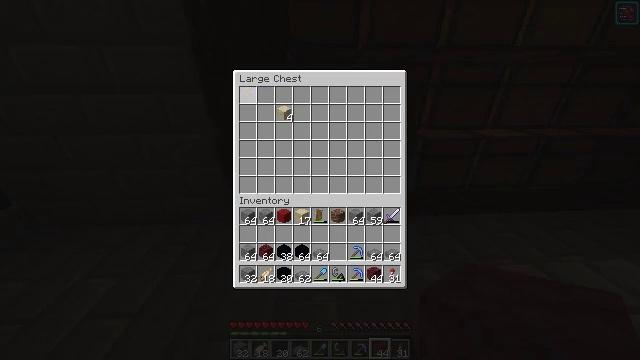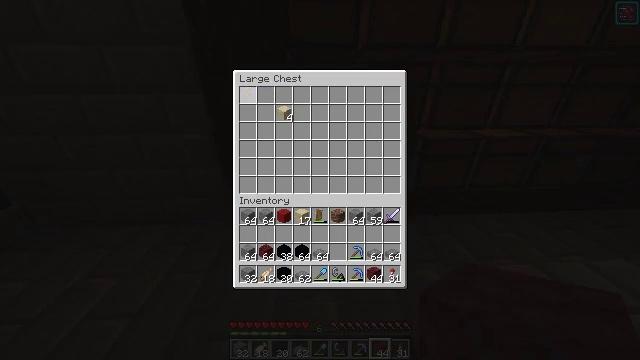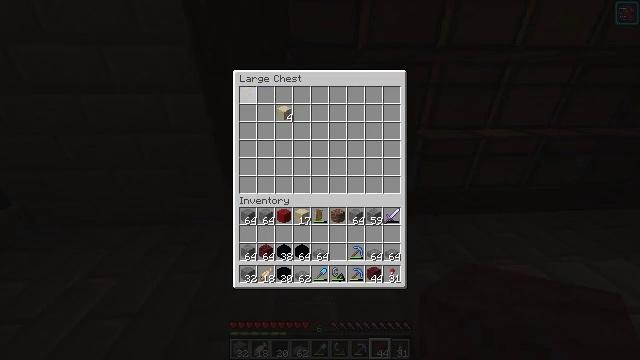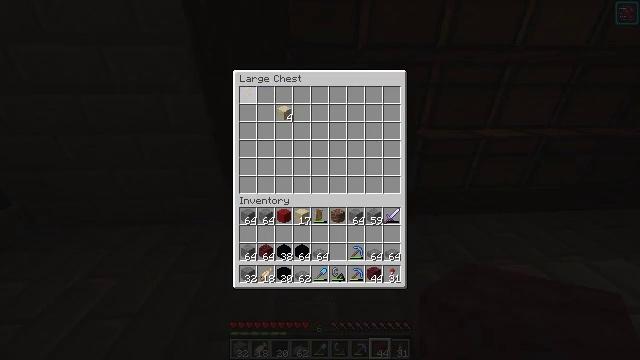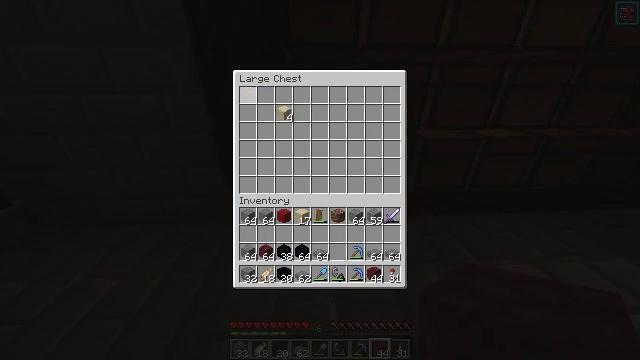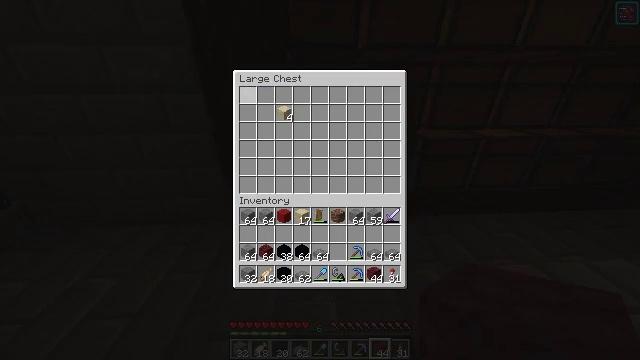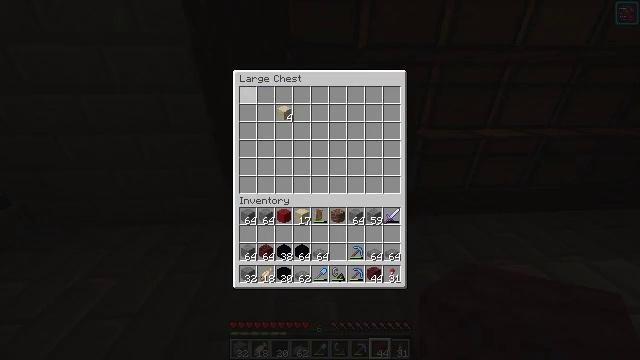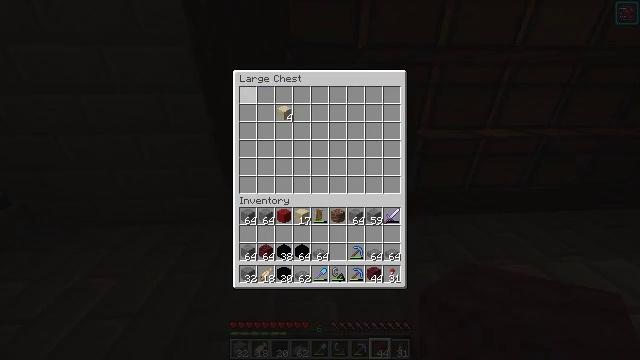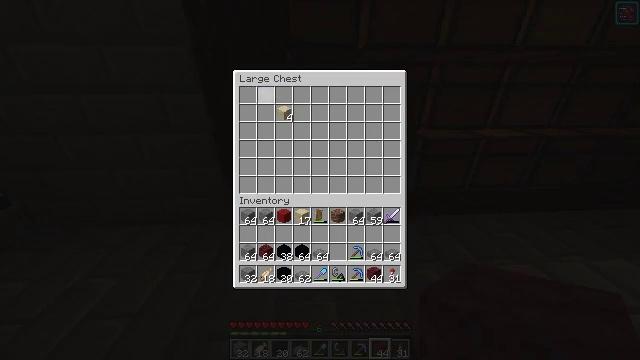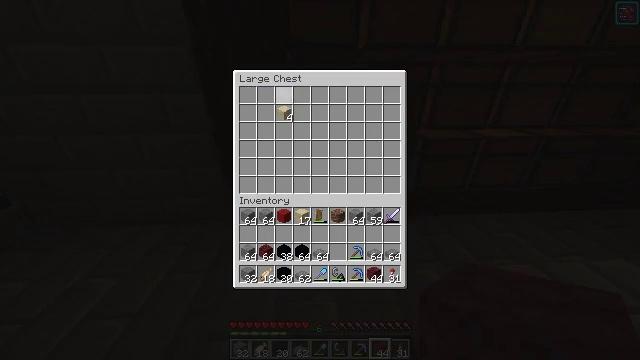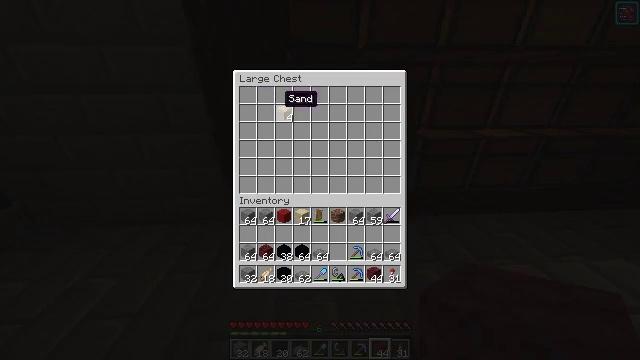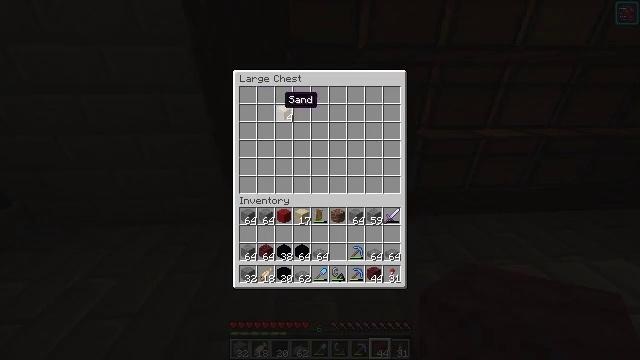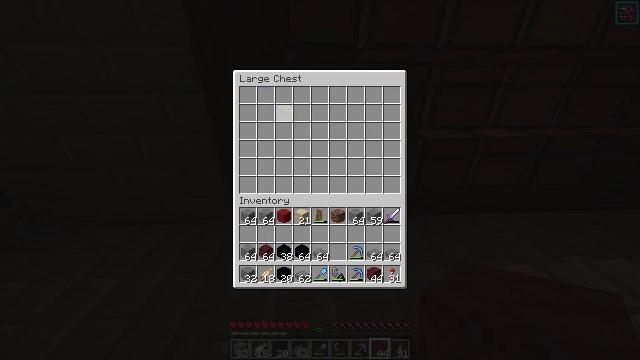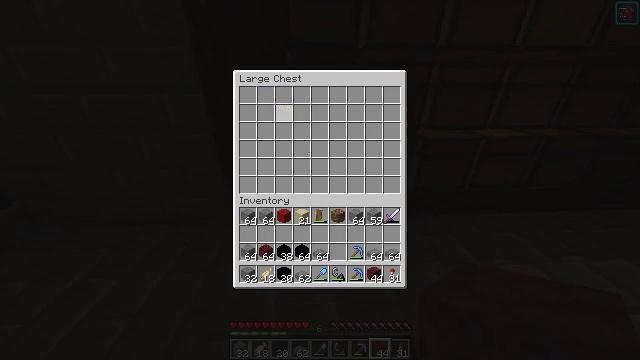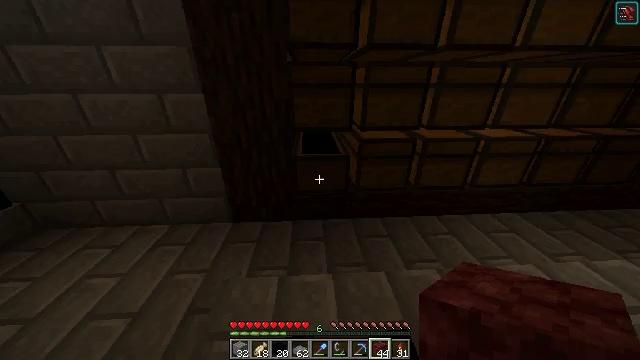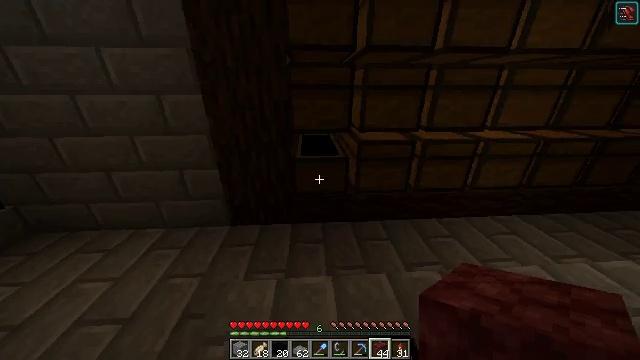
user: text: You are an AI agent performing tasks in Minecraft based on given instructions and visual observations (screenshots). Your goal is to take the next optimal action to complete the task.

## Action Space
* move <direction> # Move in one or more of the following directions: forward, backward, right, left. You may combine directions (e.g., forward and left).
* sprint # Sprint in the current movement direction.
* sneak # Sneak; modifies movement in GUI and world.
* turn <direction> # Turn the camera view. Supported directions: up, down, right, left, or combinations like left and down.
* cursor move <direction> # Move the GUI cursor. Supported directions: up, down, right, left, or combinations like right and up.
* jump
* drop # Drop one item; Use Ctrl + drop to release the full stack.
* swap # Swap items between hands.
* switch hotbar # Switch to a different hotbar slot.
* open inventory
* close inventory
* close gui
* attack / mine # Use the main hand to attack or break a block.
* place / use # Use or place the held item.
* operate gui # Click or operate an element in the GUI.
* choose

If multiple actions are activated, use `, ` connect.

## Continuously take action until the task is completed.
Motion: motion action
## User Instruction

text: Interact with the crafting table to create white concrete powder.
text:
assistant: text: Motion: sneak, choose
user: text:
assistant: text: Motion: sneak, choose
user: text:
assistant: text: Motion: sneak
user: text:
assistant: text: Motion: sneak
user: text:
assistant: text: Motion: sneak
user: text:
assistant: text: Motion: sneak
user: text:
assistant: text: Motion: no_op
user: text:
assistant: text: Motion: sneak, cursor move right
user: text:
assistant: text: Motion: sneak
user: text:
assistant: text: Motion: sneak
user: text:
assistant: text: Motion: sneak
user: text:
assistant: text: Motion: sneak, choose
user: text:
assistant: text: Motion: sneak, choose
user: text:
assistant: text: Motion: sneak
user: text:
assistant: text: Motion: sneak, turn up, close gui
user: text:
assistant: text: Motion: turn up, open inventory
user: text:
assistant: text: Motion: turn up
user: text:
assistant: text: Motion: turn up
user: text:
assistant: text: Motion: use / place
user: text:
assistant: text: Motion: use / place
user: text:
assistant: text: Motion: use / place
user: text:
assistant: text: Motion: no_op
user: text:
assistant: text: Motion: no_op
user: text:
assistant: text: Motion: no_op
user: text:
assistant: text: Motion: no_op
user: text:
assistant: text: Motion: no_op
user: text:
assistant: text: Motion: no_op
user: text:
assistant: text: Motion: cursor move up
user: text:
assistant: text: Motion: cursor move up
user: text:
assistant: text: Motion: no_op